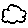
Label: cloud